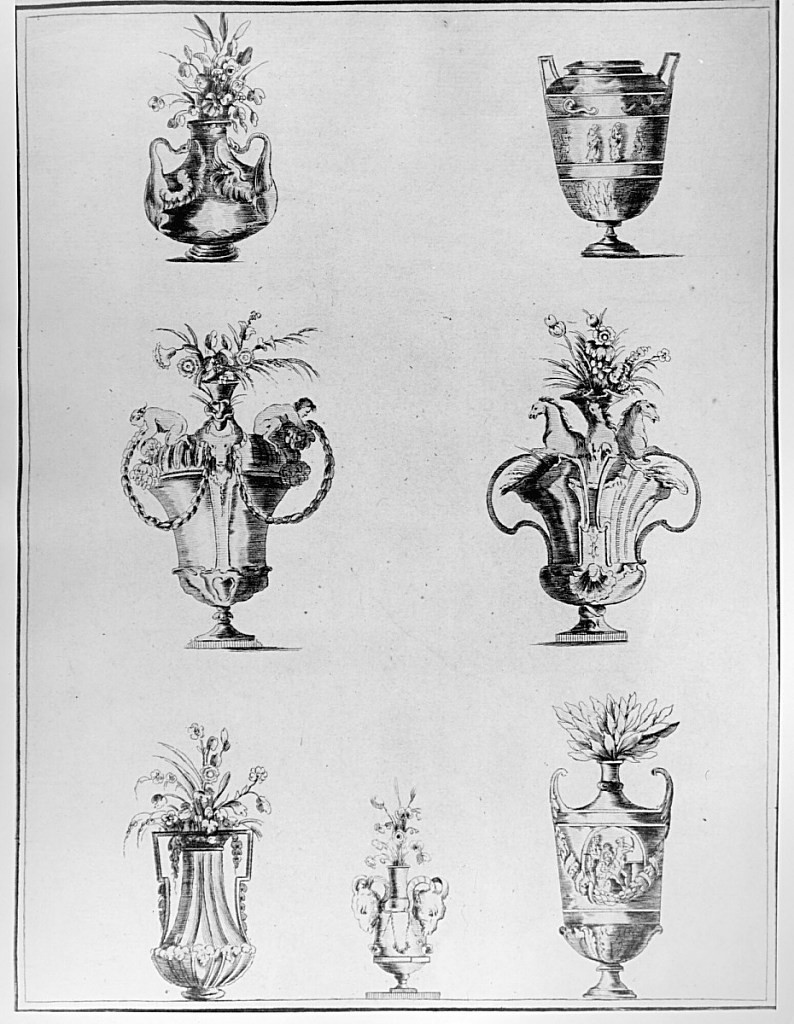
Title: Album
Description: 1921-6-87: After ''Raccolta di vase''. Top row: After the sec...